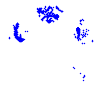
Particle: proton